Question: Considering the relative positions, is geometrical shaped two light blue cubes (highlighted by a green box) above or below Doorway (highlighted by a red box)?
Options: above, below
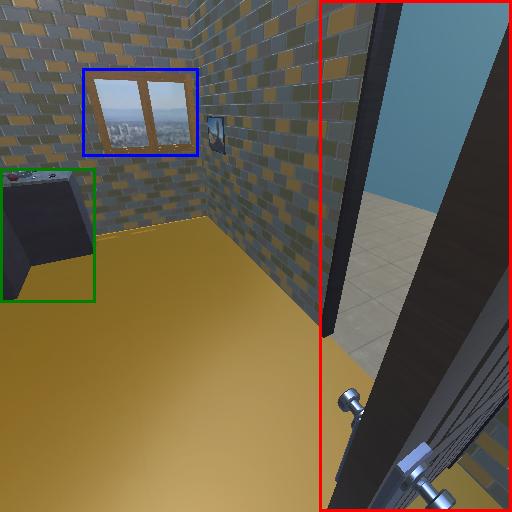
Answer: above